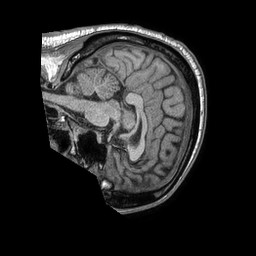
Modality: T1w
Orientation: sagittal
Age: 62
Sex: male
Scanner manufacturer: philips
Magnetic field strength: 1.5 T
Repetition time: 0.007659 s
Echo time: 0.003543 s